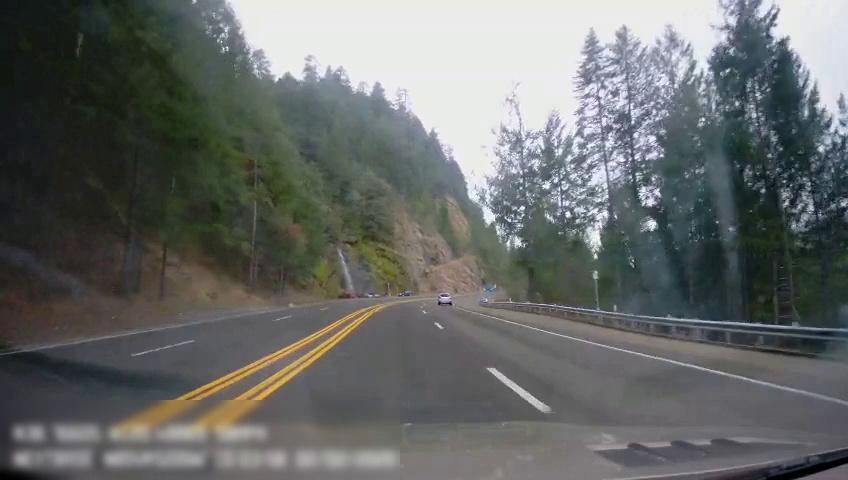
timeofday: Day
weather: Cloudy
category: Drivable Space
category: Vehicles | Car
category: Vehicles | Car
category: Vehicles | Truck
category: Lanes | Alternate Lane
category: Lanes | Alternate Lane
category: Lanes | Alternate Lane
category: Lanes | Current Lane
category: Lanes | Current Lane
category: Lanes | Alternate Lane